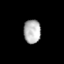
Tissue: prostate
Cell type: Epithelial cells
Senescence score: 0.3404
Nuclear area (px): 396
Mean DAPI intensity: 180.449